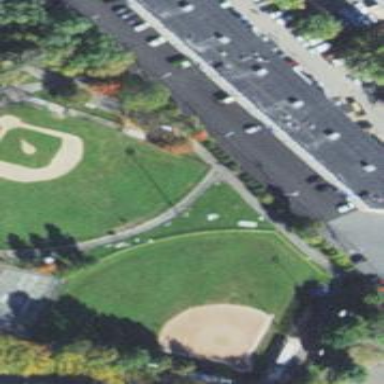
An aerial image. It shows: Baseball pitch for leisure land activities.